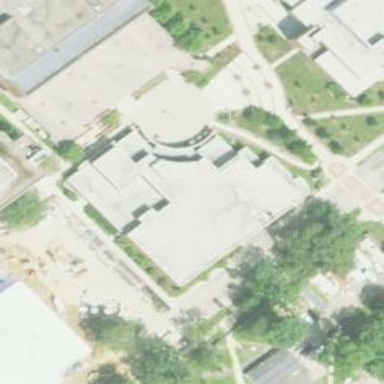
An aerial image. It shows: Library building.